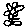
Label: flower